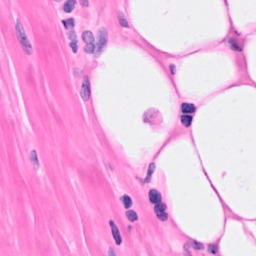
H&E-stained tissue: Breast